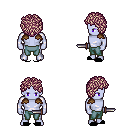
a pixel art fantasy rpg character, male body template, dark elf, purple skin, leather shoulder armor, teal pants, white blonde curly afro hairstyle, black slippers, dagger, four views (front, back, left, right), 2x2 character sprite sheet, small pixel art, hard edges, no anti-aliasing